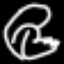
Label: frog